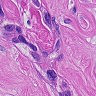
Metastatic tissue present: yes